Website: bh-photo
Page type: address-validator
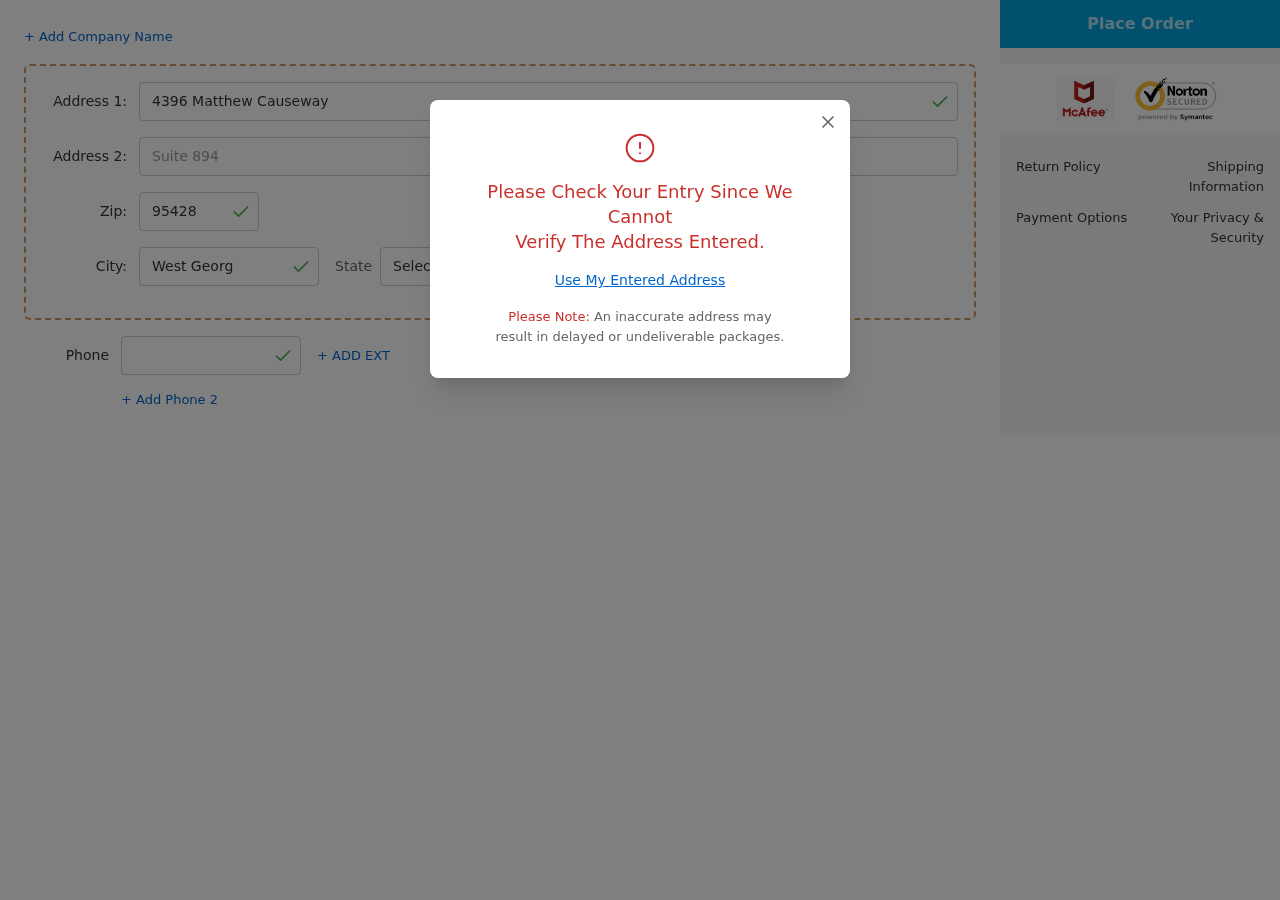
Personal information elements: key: PII_CITY
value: West Georgemouth
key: PII_PHONE
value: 2509486391
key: PII_POSTCODE
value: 95428
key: PII_STATE_ABBR
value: DE
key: PII_STREET
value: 4396 Matthew Causeway
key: PII_STREET2
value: Suite 894